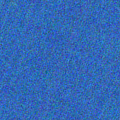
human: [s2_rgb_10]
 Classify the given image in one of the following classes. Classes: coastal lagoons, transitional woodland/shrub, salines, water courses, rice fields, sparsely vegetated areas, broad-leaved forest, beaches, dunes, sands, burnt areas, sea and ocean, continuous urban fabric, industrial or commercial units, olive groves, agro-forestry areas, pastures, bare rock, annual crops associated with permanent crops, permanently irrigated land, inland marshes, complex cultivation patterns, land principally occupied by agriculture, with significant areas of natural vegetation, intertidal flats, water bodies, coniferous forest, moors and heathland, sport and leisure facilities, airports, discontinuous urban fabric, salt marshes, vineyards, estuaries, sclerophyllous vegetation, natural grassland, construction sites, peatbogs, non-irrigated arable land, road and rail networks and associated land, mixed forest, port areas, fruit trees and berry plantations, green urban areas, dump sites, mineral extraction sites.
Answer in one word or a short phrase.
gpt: sea and ocean